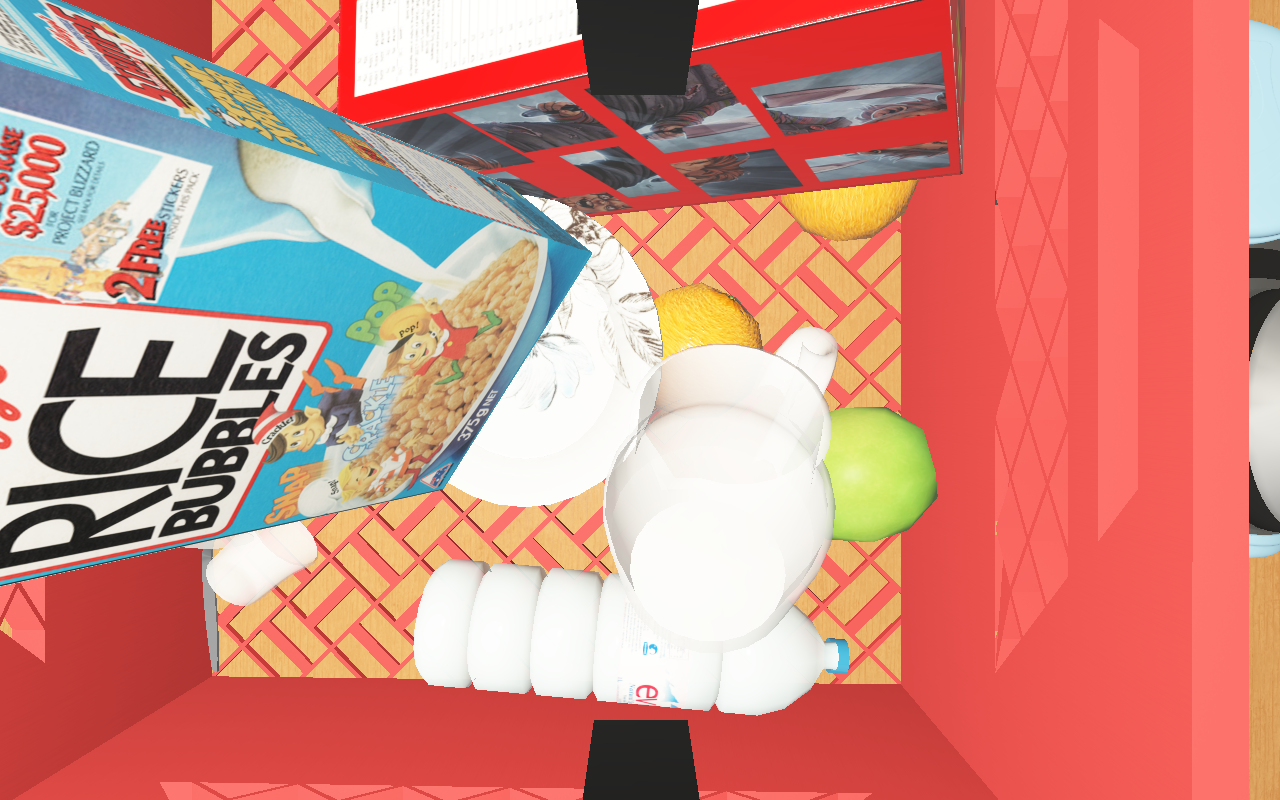
Objects in the scene:
carafe
water bottle
apple
apple
orange
orange
spoon
glass
wineglass
jam jar
biscuit box